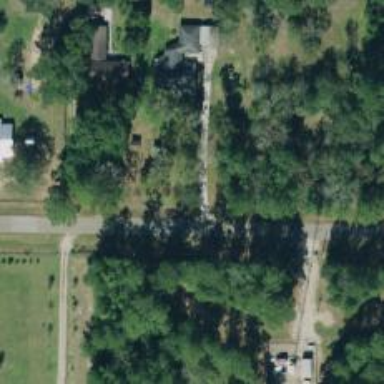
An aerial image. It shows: Driveway.